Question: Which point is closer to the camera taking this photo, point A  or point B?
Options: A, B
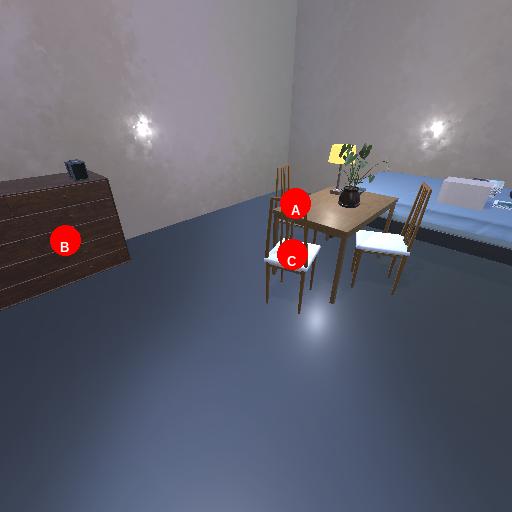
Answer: A